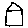
Label: house